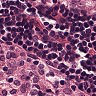
Metastatic tissue present: no